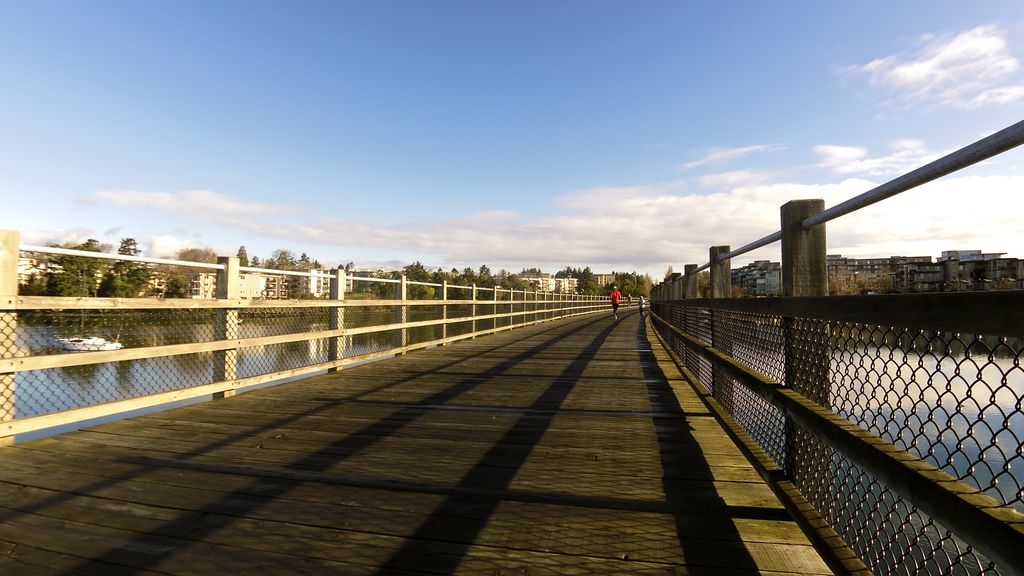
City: victoria